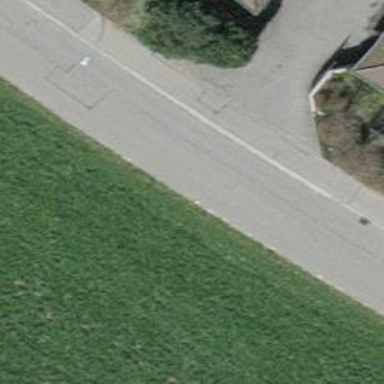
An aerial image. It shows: Residential road with asphalt surface. There is sidewalk on the left side.